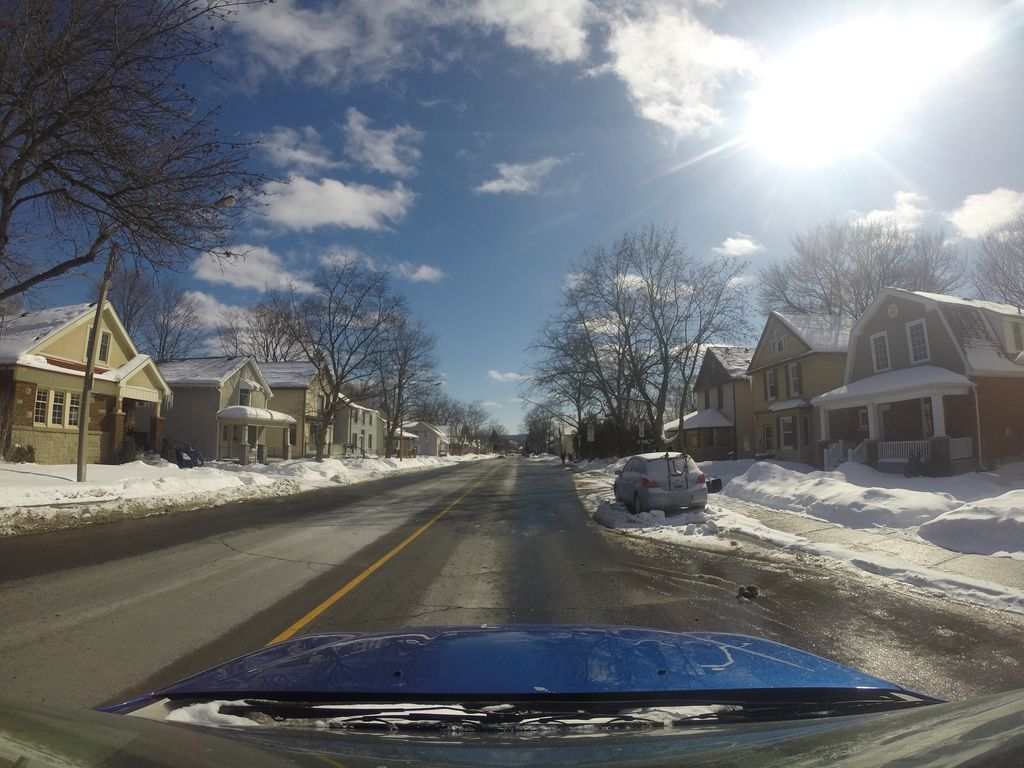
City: hamilton